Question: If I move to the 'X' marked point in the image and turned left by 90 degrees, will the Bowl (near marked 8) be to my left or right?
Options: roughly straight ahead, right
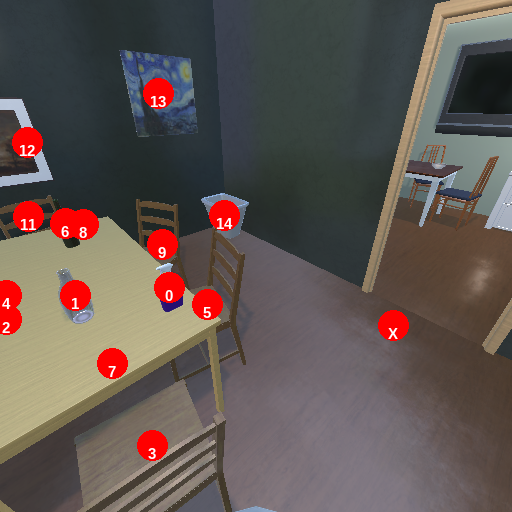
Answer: roughly straight ahead